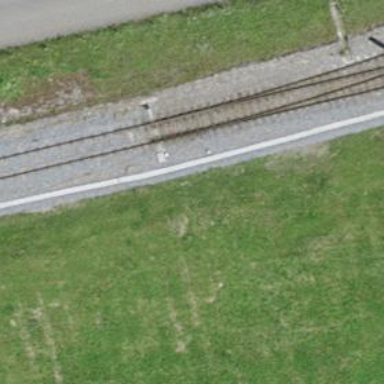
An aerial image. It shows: Railway switch.